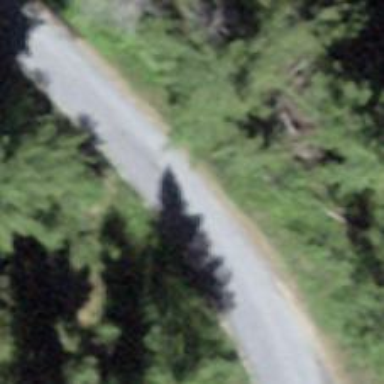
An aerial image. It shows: Unclassified road with asphalt surface.